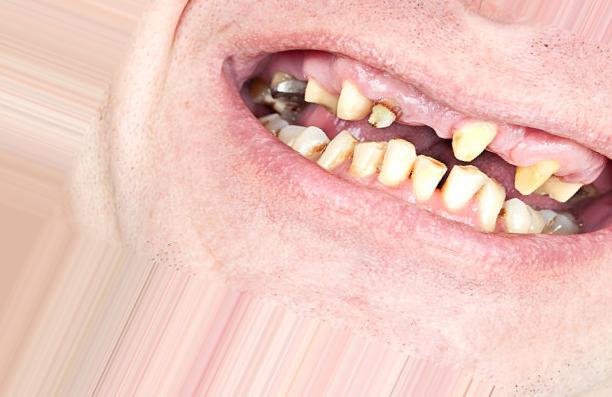
Condition: Caries